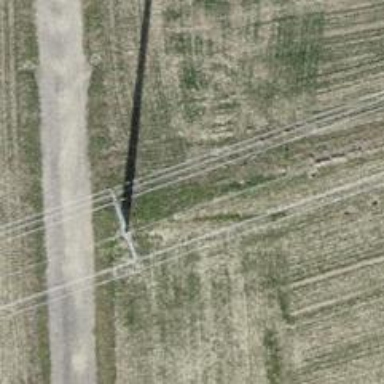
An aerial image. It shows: Power line in the image.